Field crop: maize
Growth stage: 2
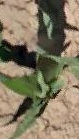
Species: maize